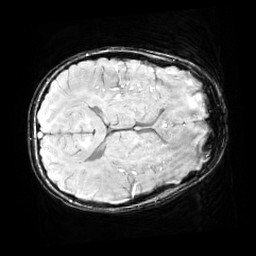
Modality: SWI
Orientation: axial
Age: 11
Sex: male
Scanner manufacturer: siemens
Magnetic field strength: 3 T
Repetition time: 0.027 s
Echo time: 0.02 s